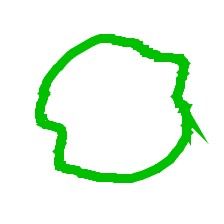
Shape: circle